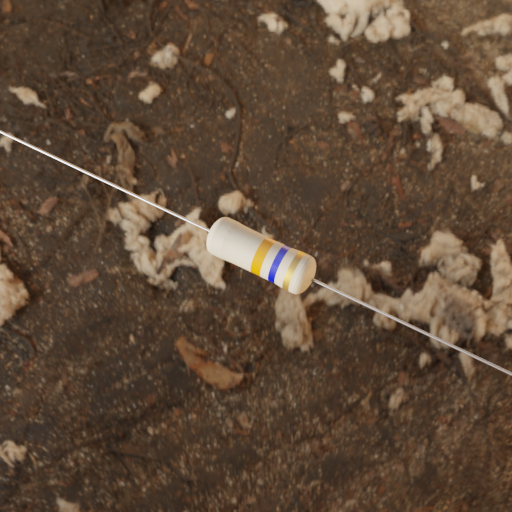
Resistor colour bands (in order): orange, blue, gold